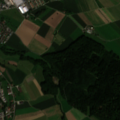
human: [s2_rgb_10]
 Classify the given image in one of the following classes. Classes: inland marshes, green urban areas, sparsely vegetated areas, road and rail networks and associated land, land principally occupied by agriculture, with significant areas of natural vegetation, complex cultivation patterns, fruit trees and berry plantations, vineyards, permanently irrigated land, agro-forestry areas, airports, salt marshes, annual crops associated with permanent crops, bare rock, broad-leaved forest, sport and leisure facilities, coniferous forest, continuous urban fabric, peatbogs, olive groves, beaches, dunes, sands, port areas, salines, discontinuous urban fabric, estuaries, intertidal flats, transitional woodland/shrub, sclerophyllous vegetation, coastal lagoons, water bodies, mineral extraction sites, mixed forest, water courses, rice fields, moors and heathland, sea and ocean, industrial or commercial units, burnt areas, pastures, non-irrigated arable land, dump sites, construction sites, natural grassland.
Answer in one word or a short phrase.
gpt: discontinuous urban fabric, non-irrigated arable land, complex cultivation patterns, mixed forest